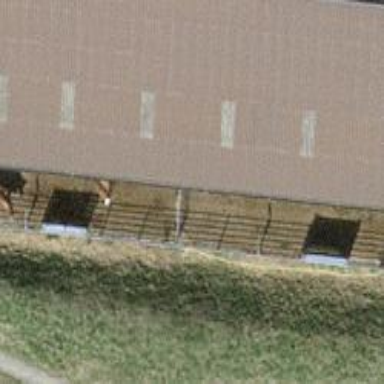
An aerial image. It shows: Fence.